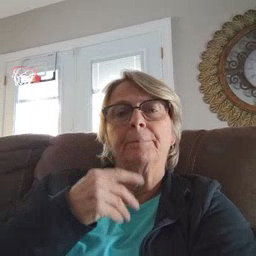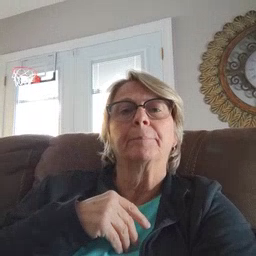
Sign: nap